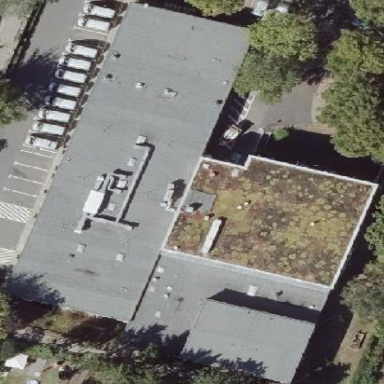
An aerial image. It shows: Office building.